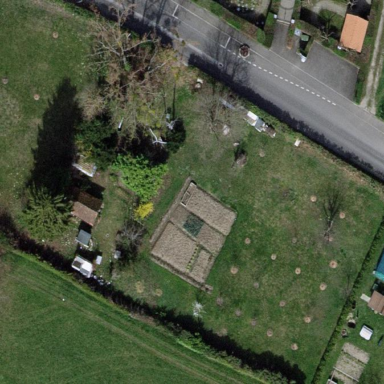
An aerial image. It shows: Garden area designated for leisure land.